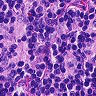
Metastatic tissue present: no